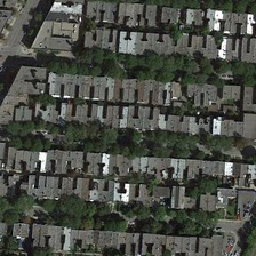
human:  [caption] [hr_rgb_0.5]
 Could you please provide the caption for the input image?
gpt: The area has a large grey roof of the house.

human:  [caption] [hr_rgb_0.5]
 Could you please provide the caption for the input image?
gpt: The area has a large grey roof.

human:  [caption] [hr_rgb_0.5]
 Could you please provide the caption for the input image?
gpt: There is a large grey roof in the area.

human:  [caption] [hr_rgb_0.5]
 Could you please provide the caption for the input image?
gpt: The area has a huge white roof.

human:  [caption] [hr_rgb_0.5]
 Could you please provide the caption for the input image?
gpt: The TEM area has a large grey roof.